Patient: sex M, age 36
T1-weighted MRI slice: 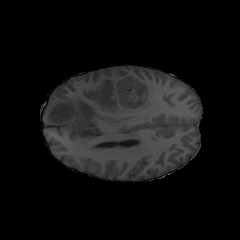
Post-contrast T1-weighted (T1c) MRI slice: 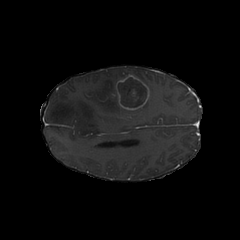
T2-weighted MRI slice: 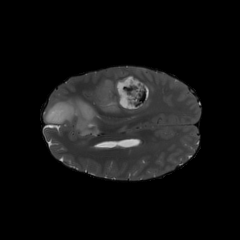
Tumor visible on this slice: yes
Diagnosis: Glioblastoma, IDH-wildtype
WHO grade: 4